Field crop: tomato
Growth stage: 1
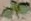
Species: solanum